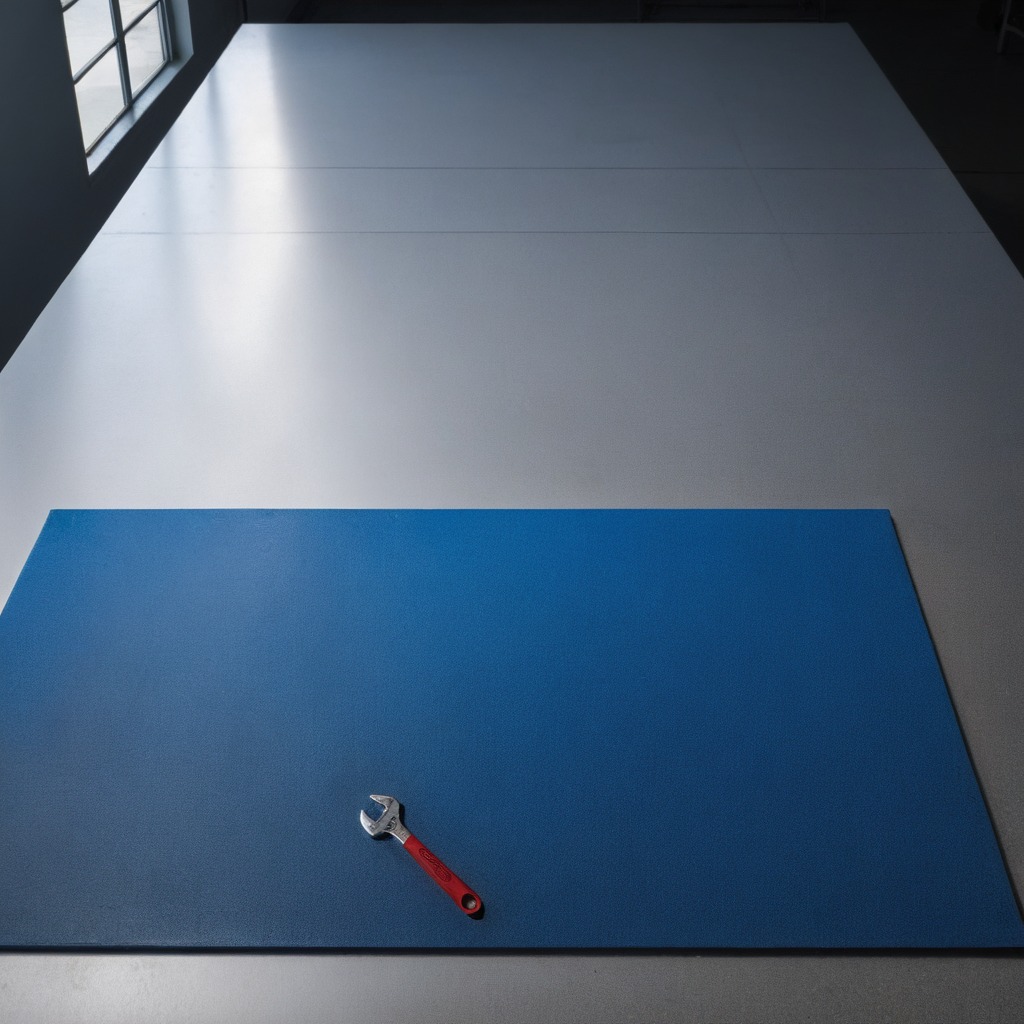
An wrench lies on the blue rubber mat on the clean granite tabletop inside a workshop under bright overhead lighting crisp shadows high clarity worn but beneath the mat.